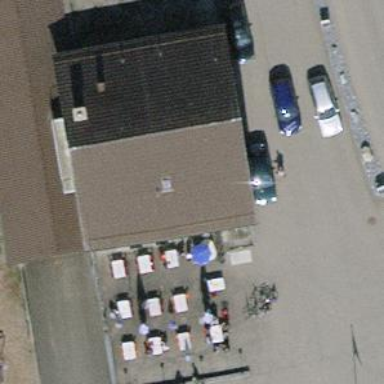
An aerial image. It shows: Restaurant.